Field crop: maize
Growth stage: 2
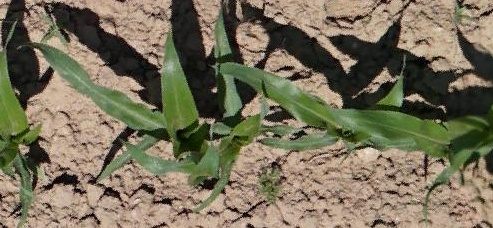
Species: maize